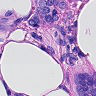
Metastatic tissue present: yes